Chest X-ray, PA view. Patient: 65 years old, sex M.
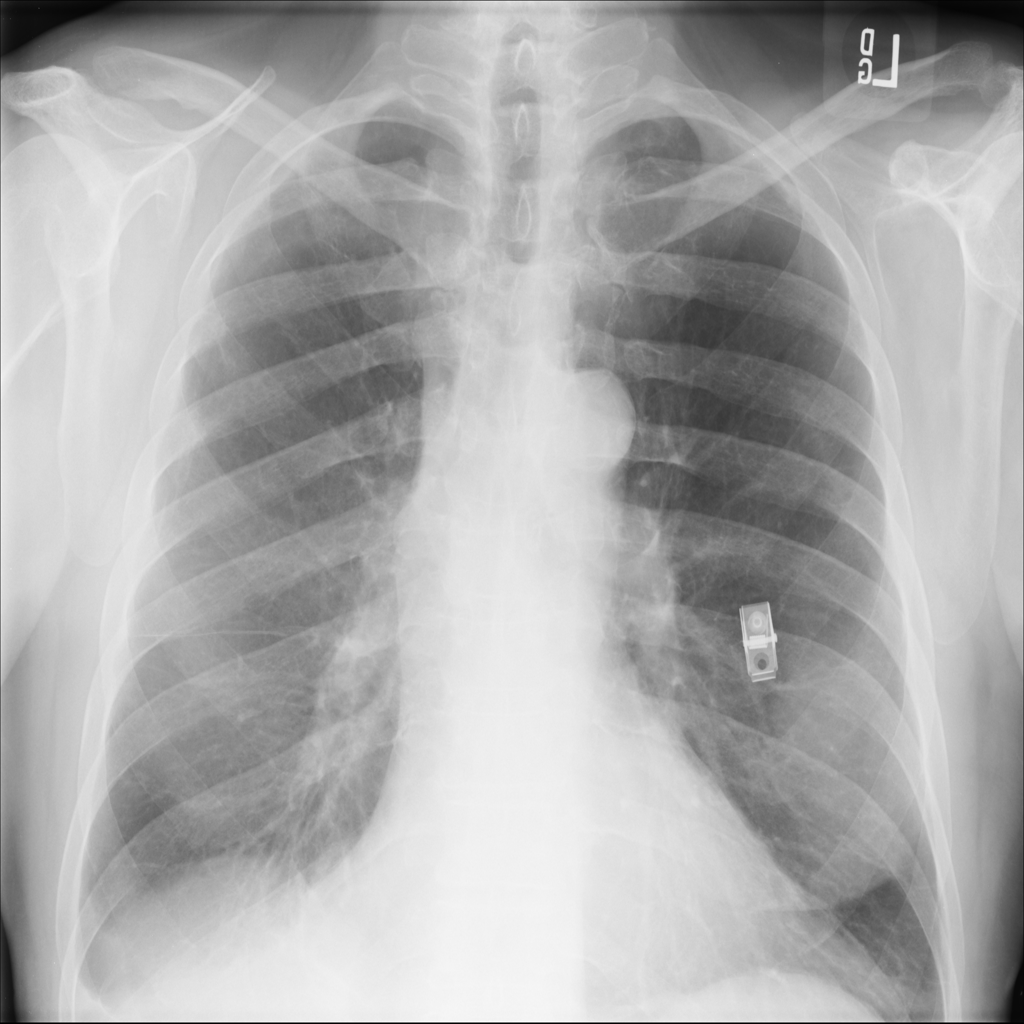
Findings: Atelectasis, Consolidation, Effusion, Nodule